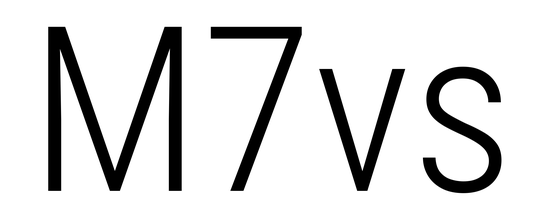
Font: Roboto_Condensed_Light